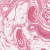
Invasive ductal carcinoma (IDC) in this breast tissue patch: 0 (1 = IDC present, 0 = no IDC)